Interaction volume radius: 5 \u00c5
Interaction volume height: 25 \u00c5
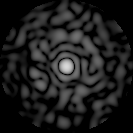
Disorder parameter: 0.8547